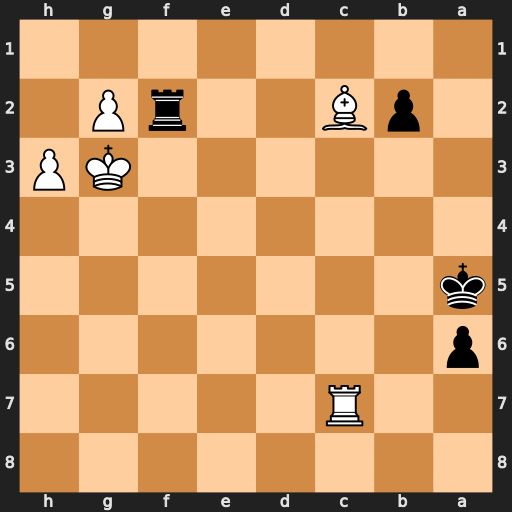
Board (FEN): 8/2R5/p7/k7/8/6KP/1pB2rP1/8
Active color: b
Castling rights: -
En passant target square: -
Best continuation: Rxc2 Rxc2 b1=Q